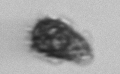
Label: Syracosphaera_pulchra